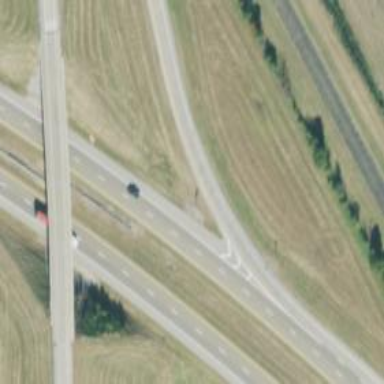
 designated as trunk highway. It is dual carriageway."